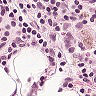
Metastatic tissue present: no